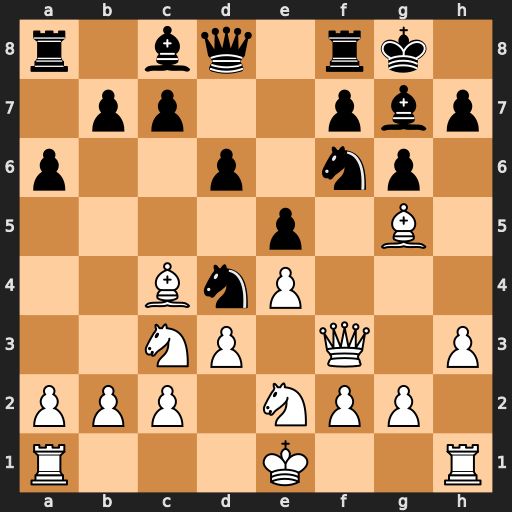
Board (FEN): r1bq1rk1/1pp2pbp/p2p1np1/4p1B1/2BnP3/2NP1Q1P/PPP1NPP1/R3K2R
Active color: w
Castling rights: KQ
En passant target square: -
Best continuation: Nxd4 h6 Bxf6